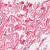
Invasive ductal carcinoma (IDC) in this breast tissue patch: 0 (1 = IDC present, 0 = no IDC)